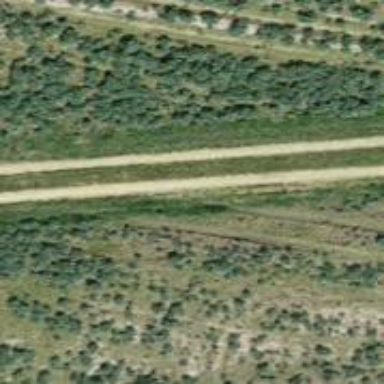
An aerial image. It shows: Track with grade2 tracktype.